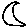
Label: moon